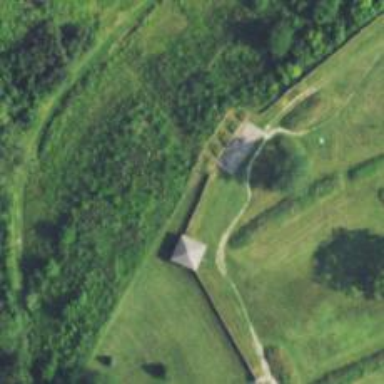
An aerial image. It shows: Historic cannon.